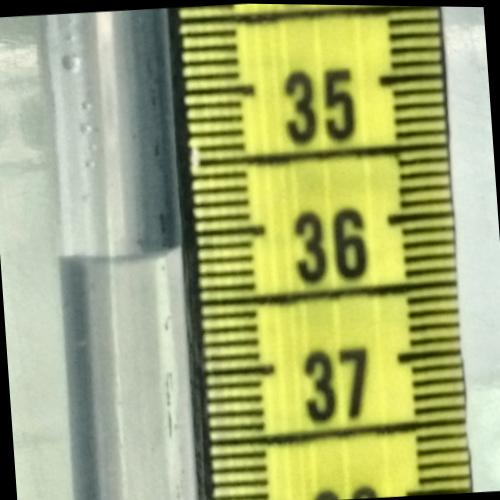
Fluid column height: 36.1 cm